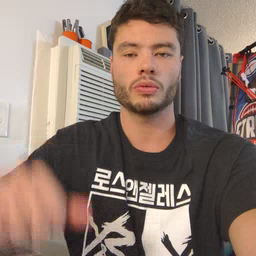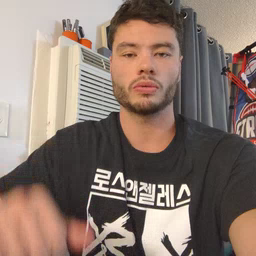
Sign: shower